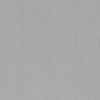
Label: dusty